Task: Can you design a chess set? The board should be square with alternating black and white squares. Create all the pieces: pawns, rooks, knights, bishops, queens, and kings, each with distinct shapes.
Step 2433:
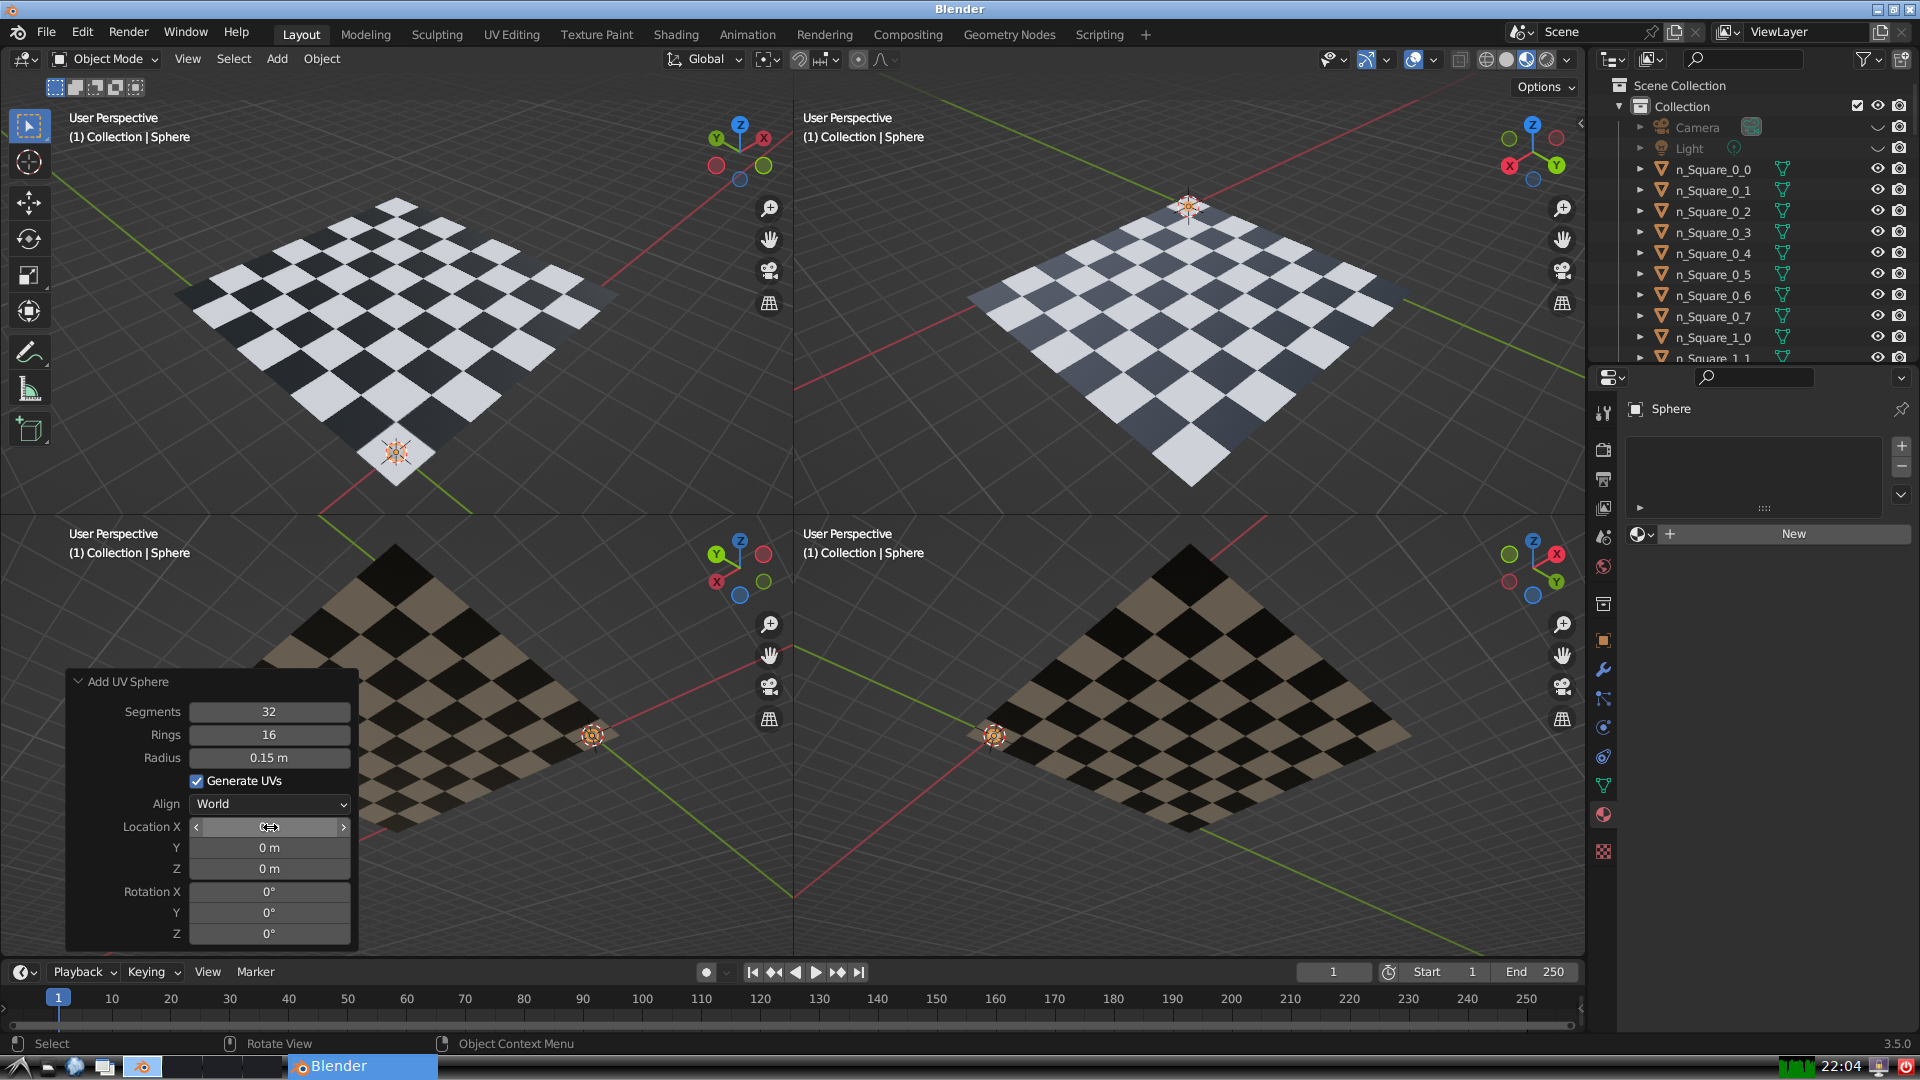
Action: click: no